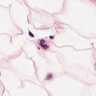
Metastatic tissue present: no